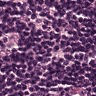
Metastatic tissue present: no